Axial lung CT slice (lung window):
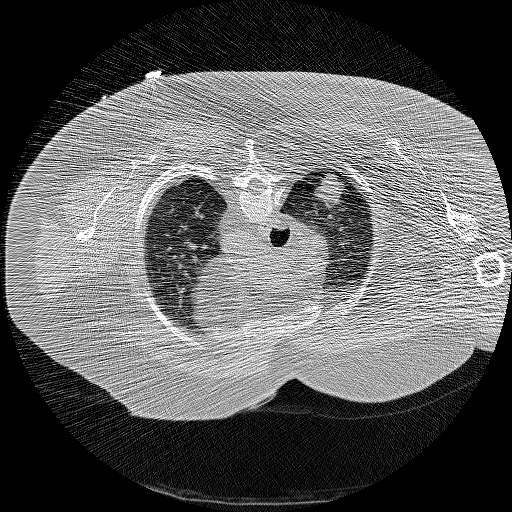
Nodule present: yes
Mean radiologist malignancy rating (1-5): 5